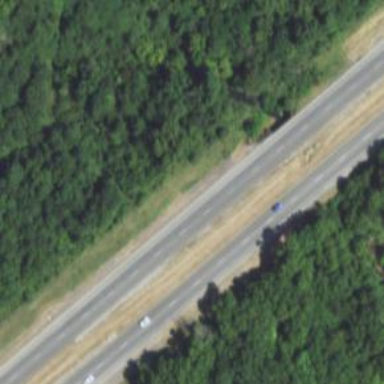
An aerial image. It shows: Trunk highway.